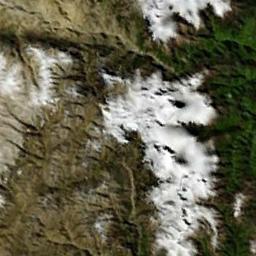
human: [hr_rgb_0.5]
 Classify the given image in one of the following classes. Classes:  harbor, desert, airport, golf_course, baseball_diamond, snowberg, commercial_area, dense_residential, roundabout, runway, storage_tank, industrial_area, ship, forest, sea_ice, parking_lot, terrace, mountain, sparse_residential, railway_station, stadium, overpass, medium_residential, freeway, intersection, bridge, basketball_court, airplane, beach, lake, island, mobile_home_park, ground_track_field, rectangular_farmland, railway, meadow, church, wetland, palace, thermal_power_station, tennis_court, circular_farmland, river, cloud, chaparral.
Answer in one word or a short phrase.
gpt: snowberg